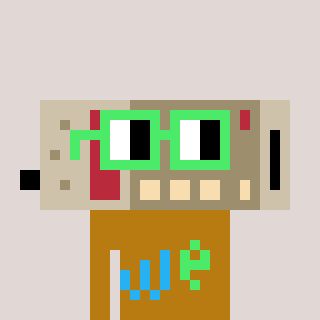
a pixel art character with square light green glasses, a cordless phone-shaped head and a gold-colored body on a warm background